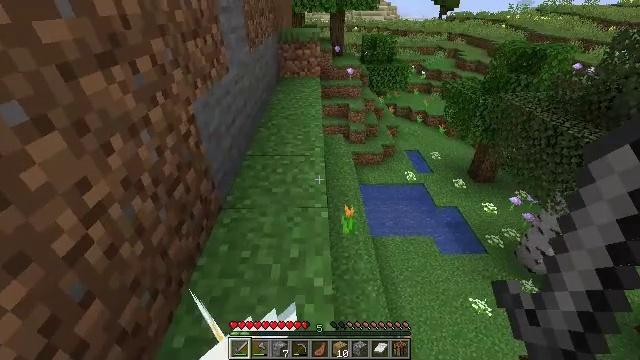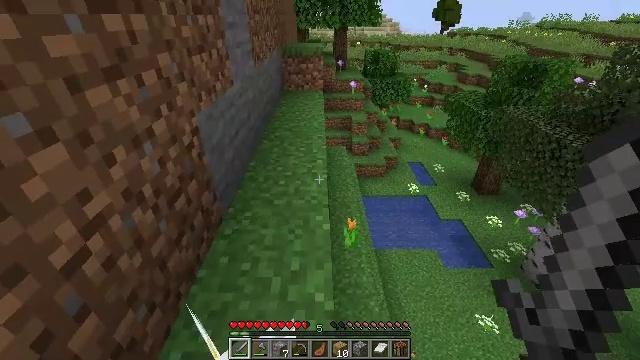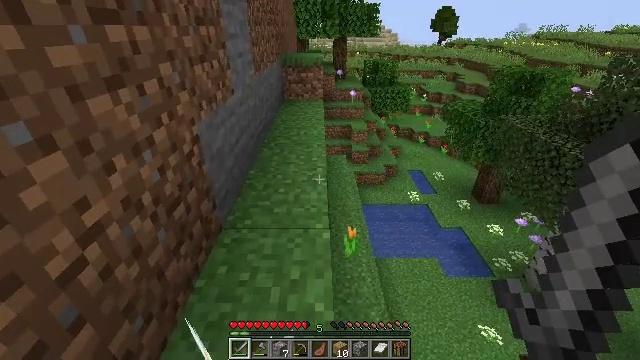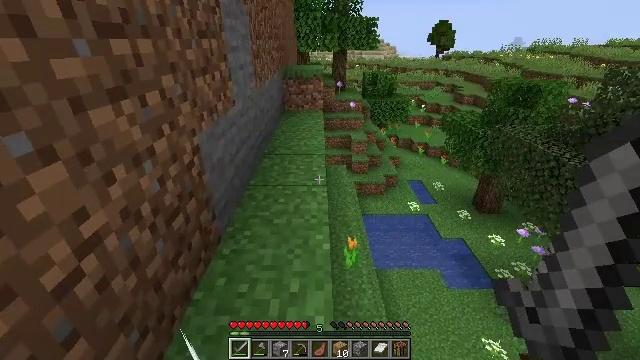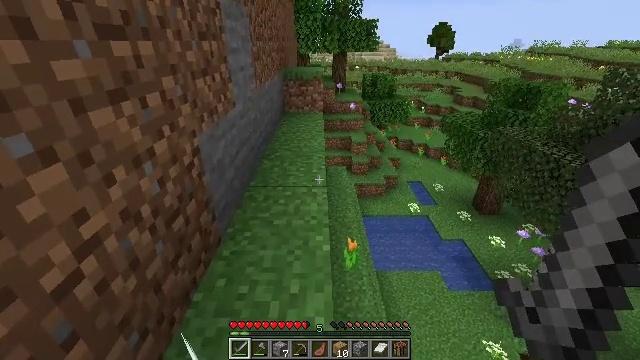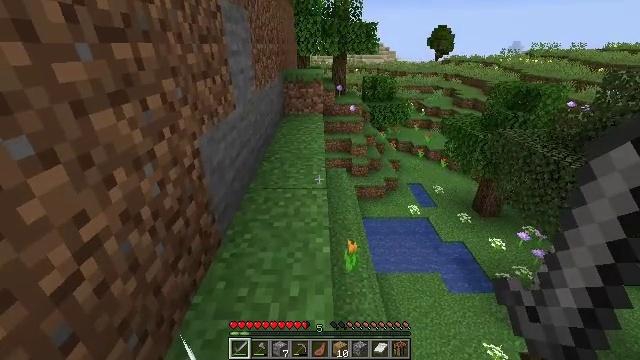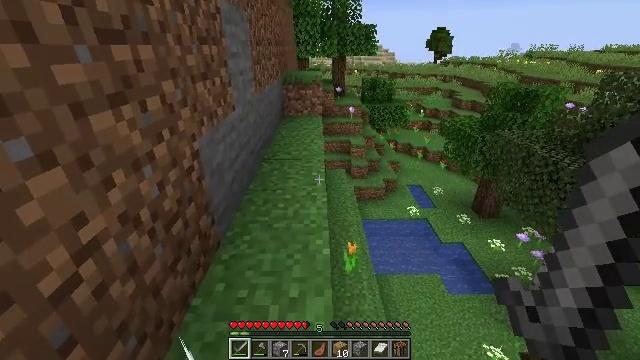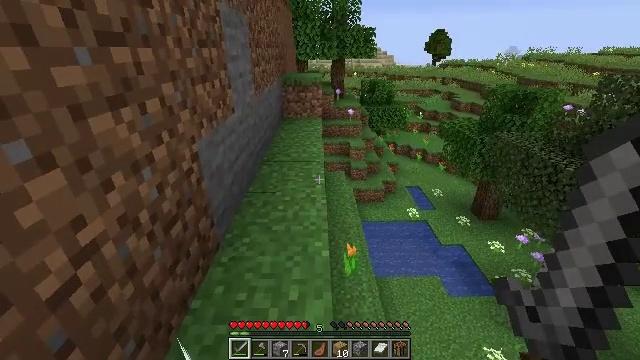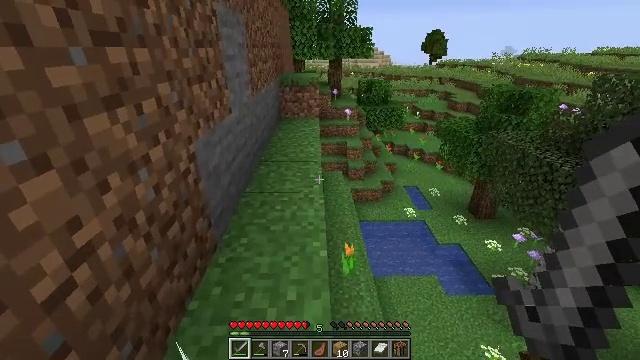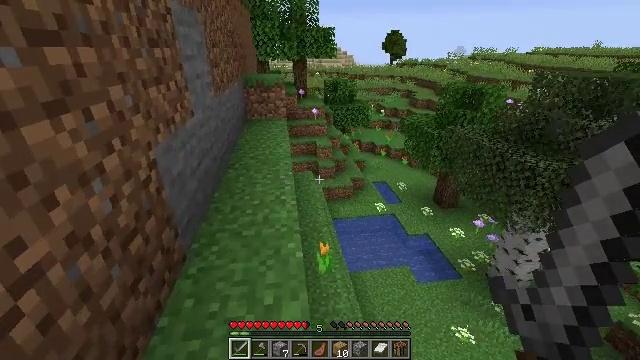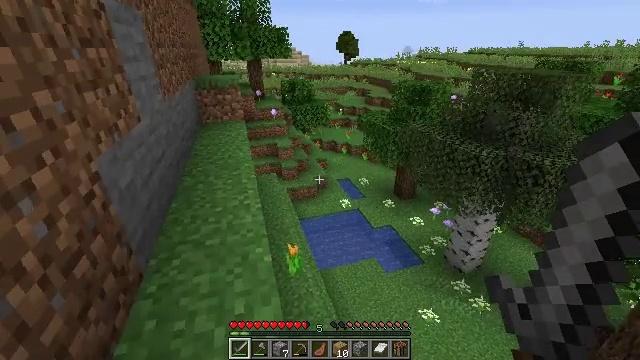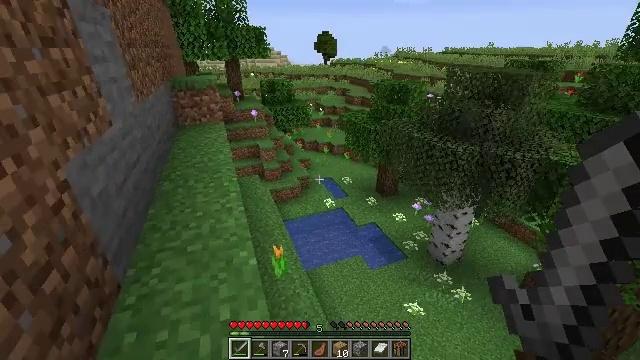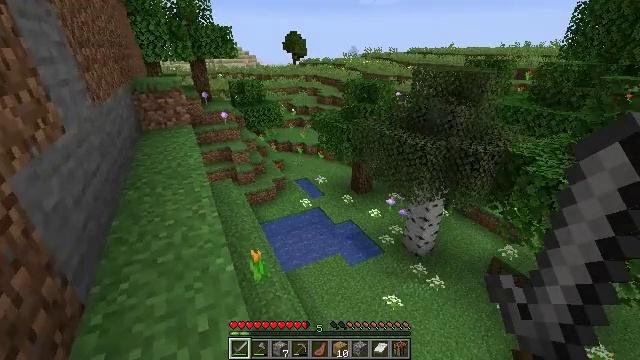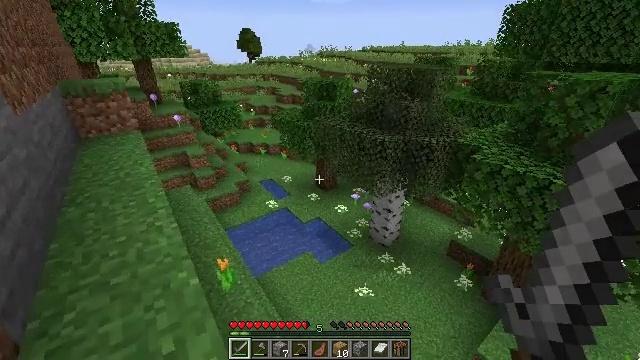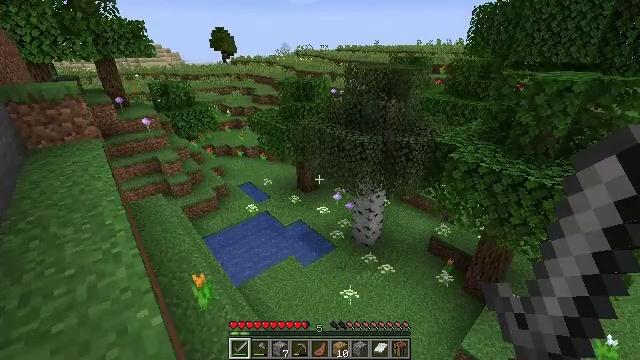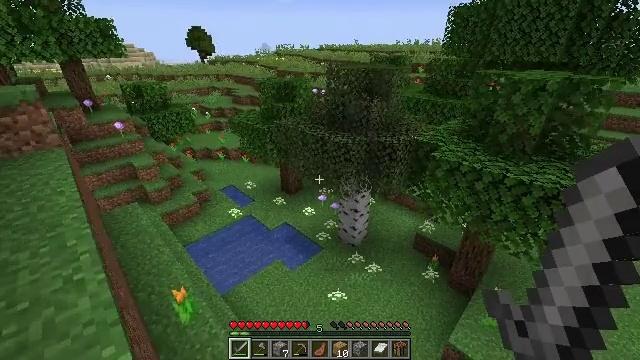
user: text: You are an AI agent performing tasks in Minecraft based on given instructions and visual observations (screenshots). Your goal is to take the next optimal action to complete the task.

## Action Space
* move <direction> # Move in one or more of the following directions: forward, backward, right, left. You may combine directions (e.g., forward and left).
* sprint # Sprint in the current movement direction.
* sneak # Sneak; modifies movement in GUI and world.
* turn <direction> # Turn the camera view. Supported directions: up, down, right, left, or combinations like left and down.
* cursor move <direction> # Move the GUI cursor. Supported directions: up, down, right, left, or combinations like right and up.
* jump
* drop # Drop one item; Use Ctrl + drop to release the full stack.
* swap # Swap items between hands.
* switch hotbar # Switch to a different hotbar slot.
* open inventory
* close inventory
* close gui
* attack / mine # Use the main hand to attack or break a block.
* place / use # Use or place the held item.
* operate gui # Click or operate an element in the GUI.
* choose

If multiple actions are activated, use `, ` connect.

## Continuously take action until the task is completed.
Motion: motion action
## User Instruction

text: Harvest the rose bush for its flowers.
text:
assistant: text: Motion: turn up
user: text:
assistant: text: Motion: turn up
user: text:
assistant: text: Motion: turn up
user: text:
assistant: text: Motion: no_op
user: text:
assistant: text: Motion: no_op
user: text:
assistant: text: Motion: no_op
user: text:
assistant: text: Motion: no_op
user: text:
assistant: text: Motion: no_op
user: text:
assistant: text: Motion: turn right
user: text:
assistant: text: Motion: turn right
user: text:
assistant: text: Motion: turn right
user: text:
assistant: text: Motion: turn right
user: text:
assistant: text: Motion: move forward, turn right
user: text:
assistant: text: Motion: move forward, turn right
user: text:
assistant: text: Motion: move forward, turn right
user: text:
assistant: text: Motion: move forward, turn right
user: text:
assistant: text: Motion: move forward, turn right
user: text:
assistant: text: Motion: move forward, turn right
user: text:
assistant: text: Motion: move forward, turn right
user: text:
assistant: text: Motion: move forward, turn right
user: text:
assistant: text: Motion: move forward, turn right
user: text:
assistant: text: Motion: move forward, turn right
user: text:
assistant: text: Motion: turn right
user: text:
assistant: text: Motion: turn right
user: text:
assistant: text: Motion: no_op
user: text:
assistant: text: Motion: no_op
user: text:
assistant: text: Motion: turn right
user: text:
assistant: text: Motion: turn right
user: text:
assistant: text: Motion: turn right
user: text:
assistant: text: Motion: turn right and down